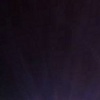
Label: space